Interaction volume radius: 10 \u00c5
Interaction volume height: 10 \u00c5
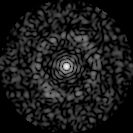
Disorder parameter: 0.7643